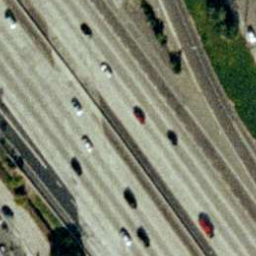
Label: freeway